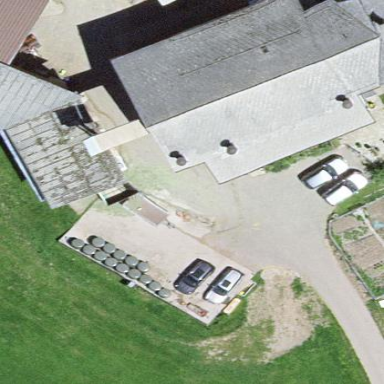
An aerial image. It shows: Farm building.